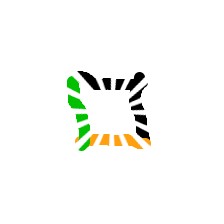
Shape: square